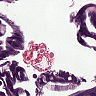
Metastatic tissue present: no